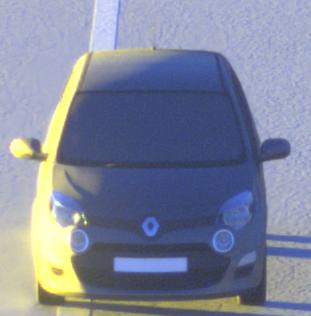
Make: Renault
Model: Twingo 1.2 LEV 16V 75
Detailed model: Twingo (II)
Model produced from: 2012/01
Model produced until: 2014/07
Doors: 3
Color: gray
Road condition: dry road
Daytime: sunrise or sunset
Contrast: high contrast